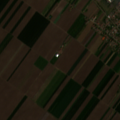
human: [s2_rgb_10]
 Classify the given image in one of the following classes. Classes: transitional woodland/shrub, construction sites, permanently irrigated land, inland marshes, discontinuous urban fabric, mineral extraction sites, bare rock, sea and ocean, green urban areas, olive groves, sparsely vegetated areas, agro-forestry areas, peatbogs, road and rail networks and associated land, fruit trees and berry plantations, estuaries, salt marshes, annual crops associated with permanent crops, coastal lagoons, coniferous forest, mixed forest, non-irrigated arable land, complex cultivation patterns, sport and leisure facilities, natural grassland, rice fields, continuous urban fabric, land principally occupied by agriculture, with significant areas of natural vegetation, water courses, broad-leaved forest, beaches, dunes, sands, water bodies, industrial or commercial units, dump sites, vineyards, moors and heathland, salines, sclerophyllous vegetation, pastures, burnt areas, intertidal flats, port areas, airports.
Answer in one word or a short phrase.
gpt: discontinuous urban fabric, industrial or commercial units, non-irrigated arable land, complex cultivation patterns